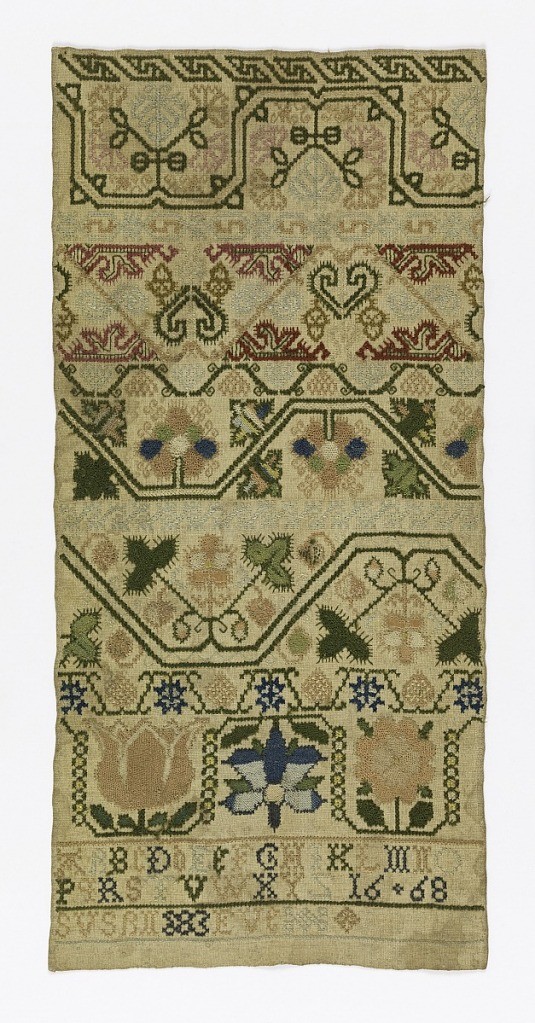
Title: Sampler
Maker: Susan Eve
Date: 1668
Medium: silk embroidery on linen foundation Technique: embroidered
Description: Floral vines in bands.  Alphabet in two bands at bottom.  Signed SUSAN EVE 1668.